Question: If so, how? I want to make the slider look like this:

Which involves changing the color of the draggable dot and the slider bar, as well as changing their sizes. Any help would be appreciated.
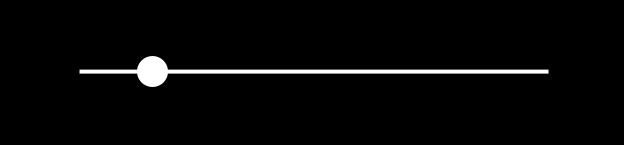
Answer: you can do it in WebKit for sure. here's a quick example:
<URL>
pretty sure you can style cross-browser if you're using modernizr, @ least for modern browsers..but i am assuming.
you can find more information here:
<URL>